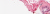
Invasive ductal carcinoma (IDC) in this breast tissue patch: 0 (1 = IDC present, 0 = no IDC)